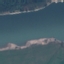
Land use / land cover class: River